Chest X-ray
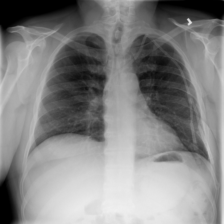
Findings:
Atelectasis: negative
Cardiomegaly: negative
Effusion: negative
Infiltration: negative
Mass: negative
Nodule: negative
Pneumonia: negative
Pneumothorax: negative
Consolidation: negative
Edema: negative
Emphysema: negative
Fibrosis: negative
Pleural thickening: negative
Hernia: negative